Aerial crown-view tile of a tropical tree (Barro Colorado Island, Panama), acquired 20250818:
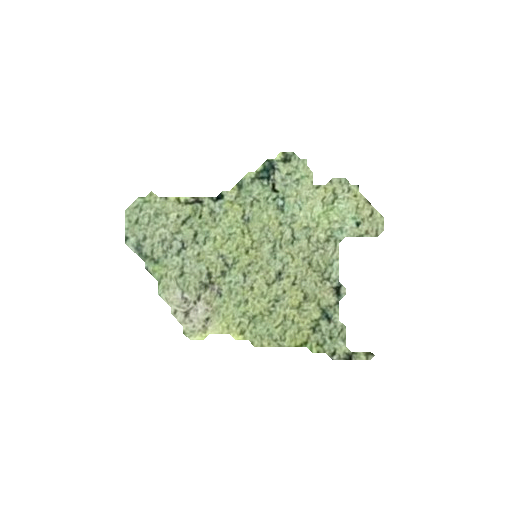
Species: Apeiba tibourbou
GBIF accepted scientific name: Apeiba tibourbou
Crown area: 46.939 m²